Field crop: maize
Growth stage: 2
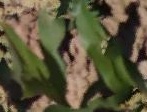
Species: maize